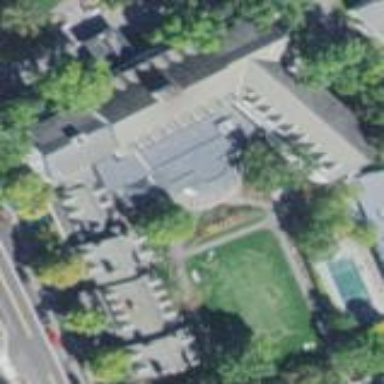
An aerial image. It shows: Hotel building.